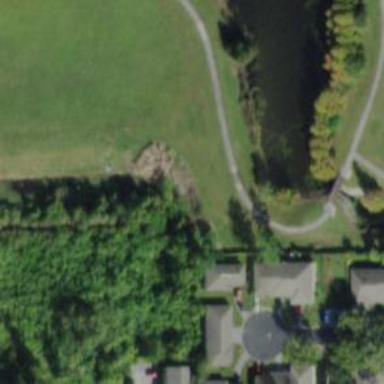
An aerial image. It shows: Footway.